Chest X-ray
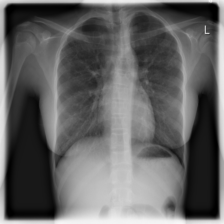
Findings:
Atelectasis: negative
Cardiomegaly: negative
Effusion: negative
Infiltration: negative
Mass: negative
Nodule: negative
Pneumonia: negative
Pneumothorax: negative
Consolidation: negative
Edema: negative
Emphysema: negative
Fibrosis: negative
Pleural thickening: negative
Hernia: negative